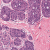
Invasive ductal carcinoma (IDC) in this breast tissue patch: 0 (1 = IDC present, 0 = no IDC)